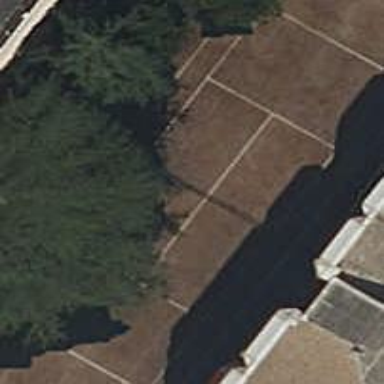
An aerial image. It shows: Tennis court on pitch designated for leisure land.